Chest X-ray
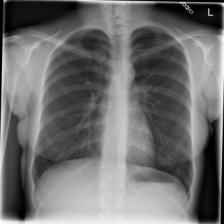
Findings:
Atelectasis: negative
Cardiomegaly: negative
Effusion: negative
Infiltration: negative
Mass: negative
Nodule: negative
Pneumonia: negative
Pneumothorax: negative
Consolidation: negative
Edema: negative
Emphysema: negative
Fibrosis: negative
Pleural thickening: negative
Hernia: negative